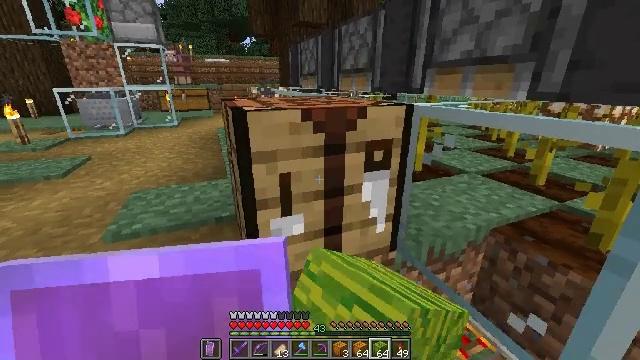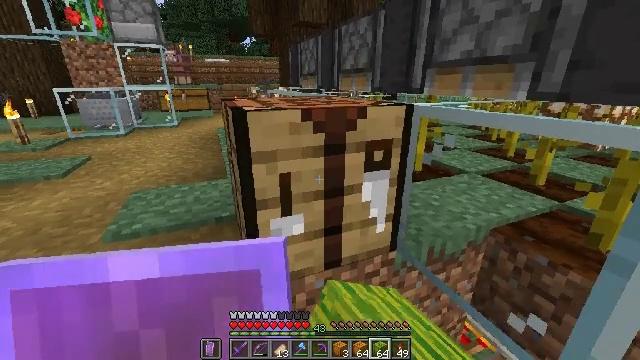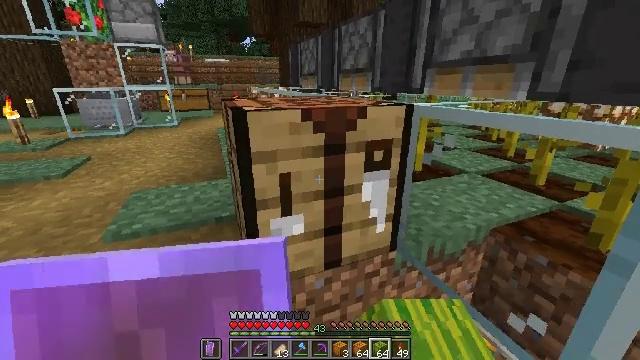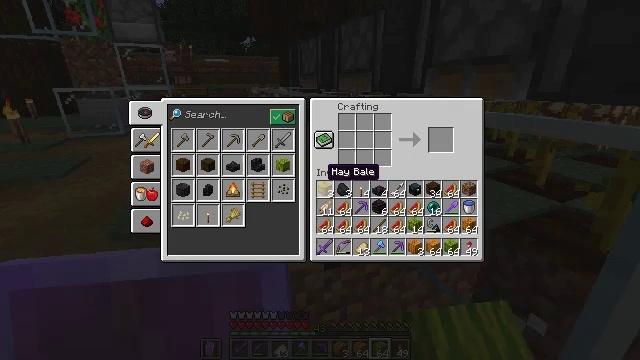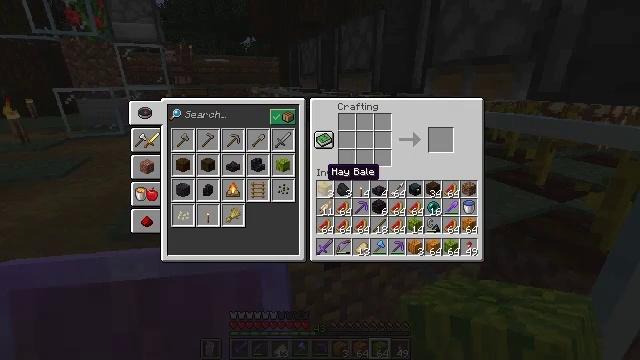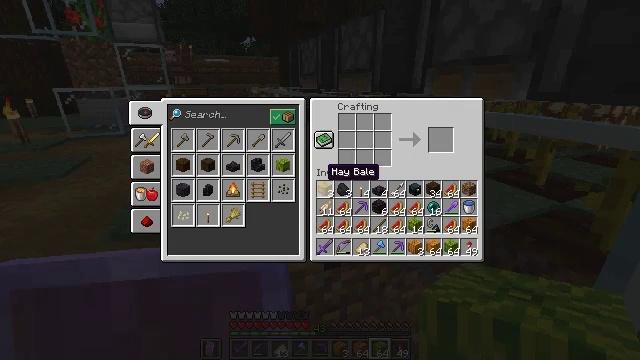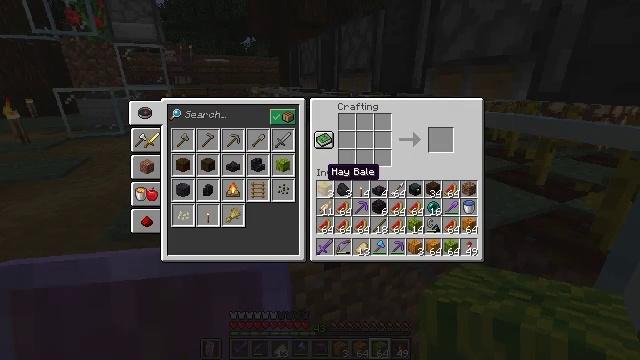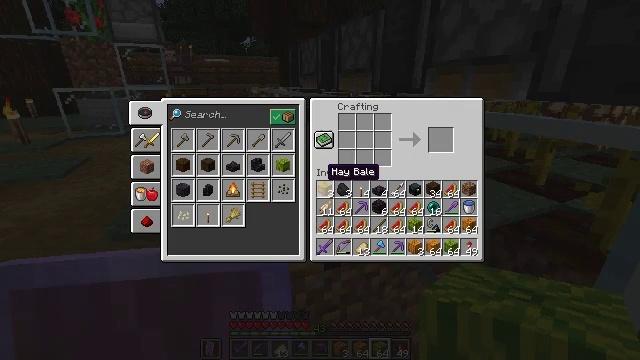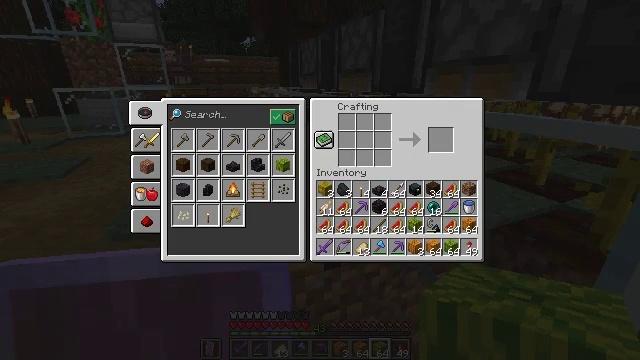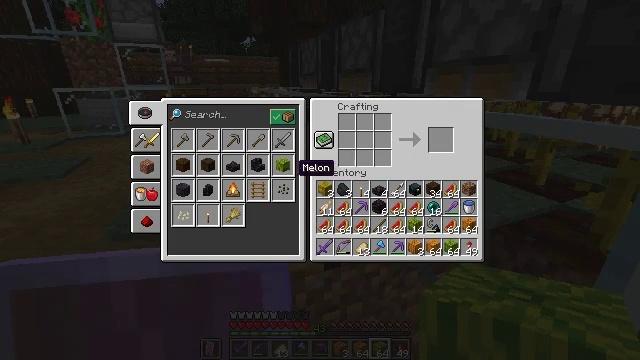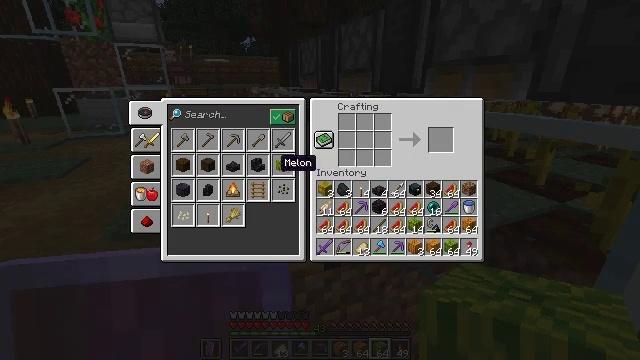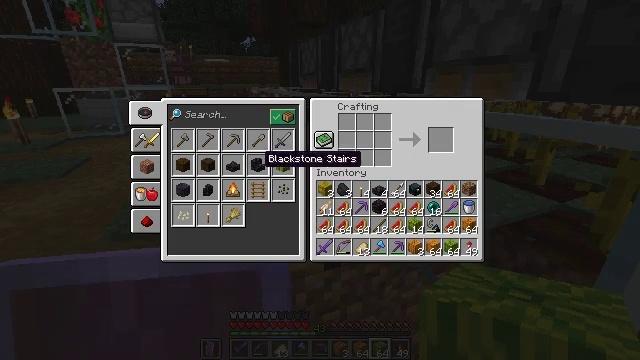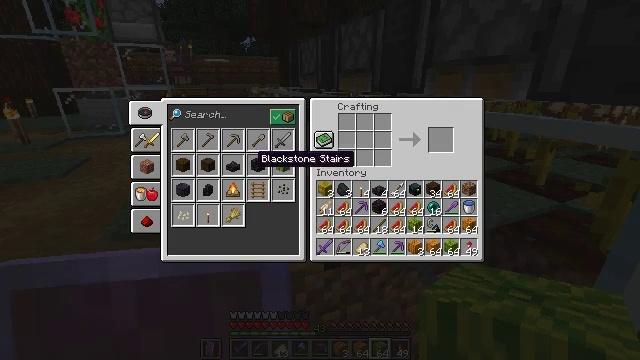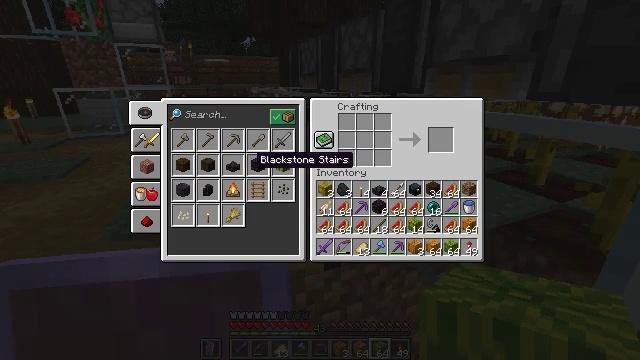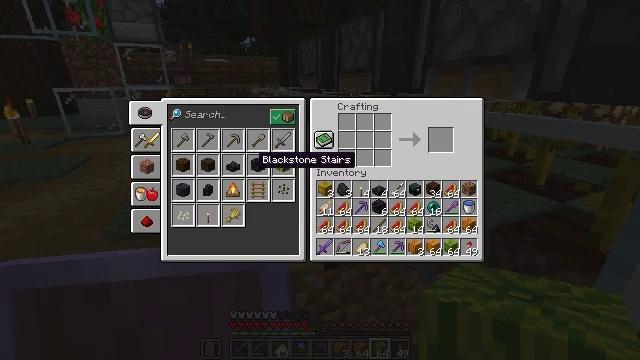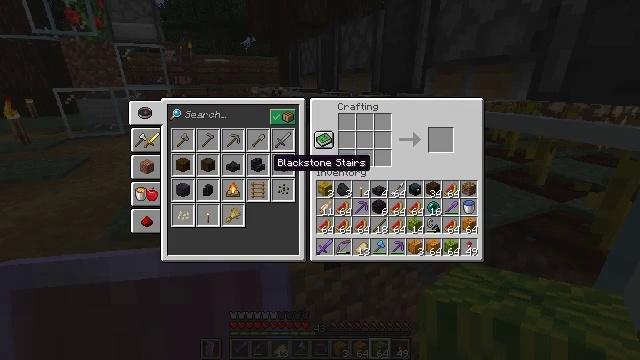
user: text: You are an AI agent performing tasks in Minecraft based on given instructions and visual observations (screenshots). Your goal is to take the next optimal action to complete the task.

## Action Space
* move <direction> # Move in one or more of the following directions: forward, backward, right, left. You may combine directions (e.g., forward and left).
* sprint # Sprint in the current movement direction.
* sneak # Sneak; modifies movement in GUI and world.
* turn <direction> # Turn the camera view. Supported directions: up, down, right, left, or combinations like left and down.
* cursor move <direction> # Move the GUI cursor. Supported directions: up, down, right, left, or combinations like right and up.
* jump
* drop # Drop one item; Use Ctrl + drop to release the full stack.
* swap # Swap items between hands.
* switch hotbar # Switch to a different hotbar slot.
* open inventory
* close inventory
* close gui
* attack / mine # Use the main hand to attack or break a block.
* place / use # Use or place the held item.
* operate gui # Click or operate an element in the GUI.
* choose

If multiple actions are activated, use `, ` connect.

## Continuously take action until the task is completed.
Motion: motion action
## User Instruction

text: Combine melon slices to craft a melon.
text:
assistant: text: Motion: use / place
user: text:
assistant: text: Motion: no_op
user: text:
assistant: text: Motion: no_op
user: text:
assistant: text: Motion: no_op
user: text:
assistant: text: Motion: no_op
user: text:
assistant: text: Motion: no_op
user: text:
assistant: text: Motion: no_op
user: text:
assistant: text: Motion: turn left
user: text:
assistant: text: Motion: turn left
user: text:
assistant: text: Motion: turn left
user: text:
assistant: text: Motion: sneak, turn left
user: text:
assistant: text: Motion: sneak, turn left
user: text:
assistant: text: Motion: sneak
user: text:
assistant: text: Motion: sneak
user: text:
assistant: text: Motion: sneak, turn right
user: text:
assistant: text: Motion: sneak
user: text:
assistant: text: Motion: sneak
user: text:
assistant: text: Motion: sneak
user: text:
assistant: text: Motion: sneak
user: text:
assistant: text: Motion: sneak
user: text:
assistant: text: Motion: sneak
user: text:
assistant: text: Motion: sneak
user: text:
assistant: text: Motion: sneak, attack / mine
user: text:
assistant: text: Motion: sneak, attack / mine
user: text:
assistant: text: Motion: sneak, attack / mine
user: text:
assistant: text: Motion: sneak, attack / mine
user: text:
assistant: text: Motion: sneak, attack / mine
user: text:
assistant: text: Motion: sneak, attack / mine
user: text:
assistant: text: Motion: sneak, attack / mine
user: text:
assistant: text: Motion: sneak, attack / mine